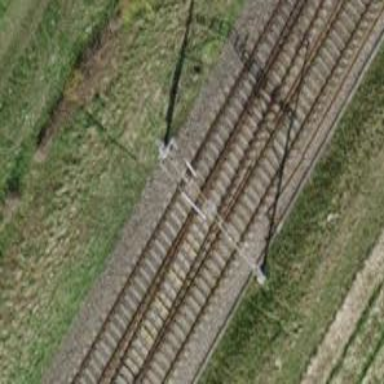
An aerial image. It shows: Rail siding with electrified tracks using contact line.